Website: apple
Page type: customer-info-address
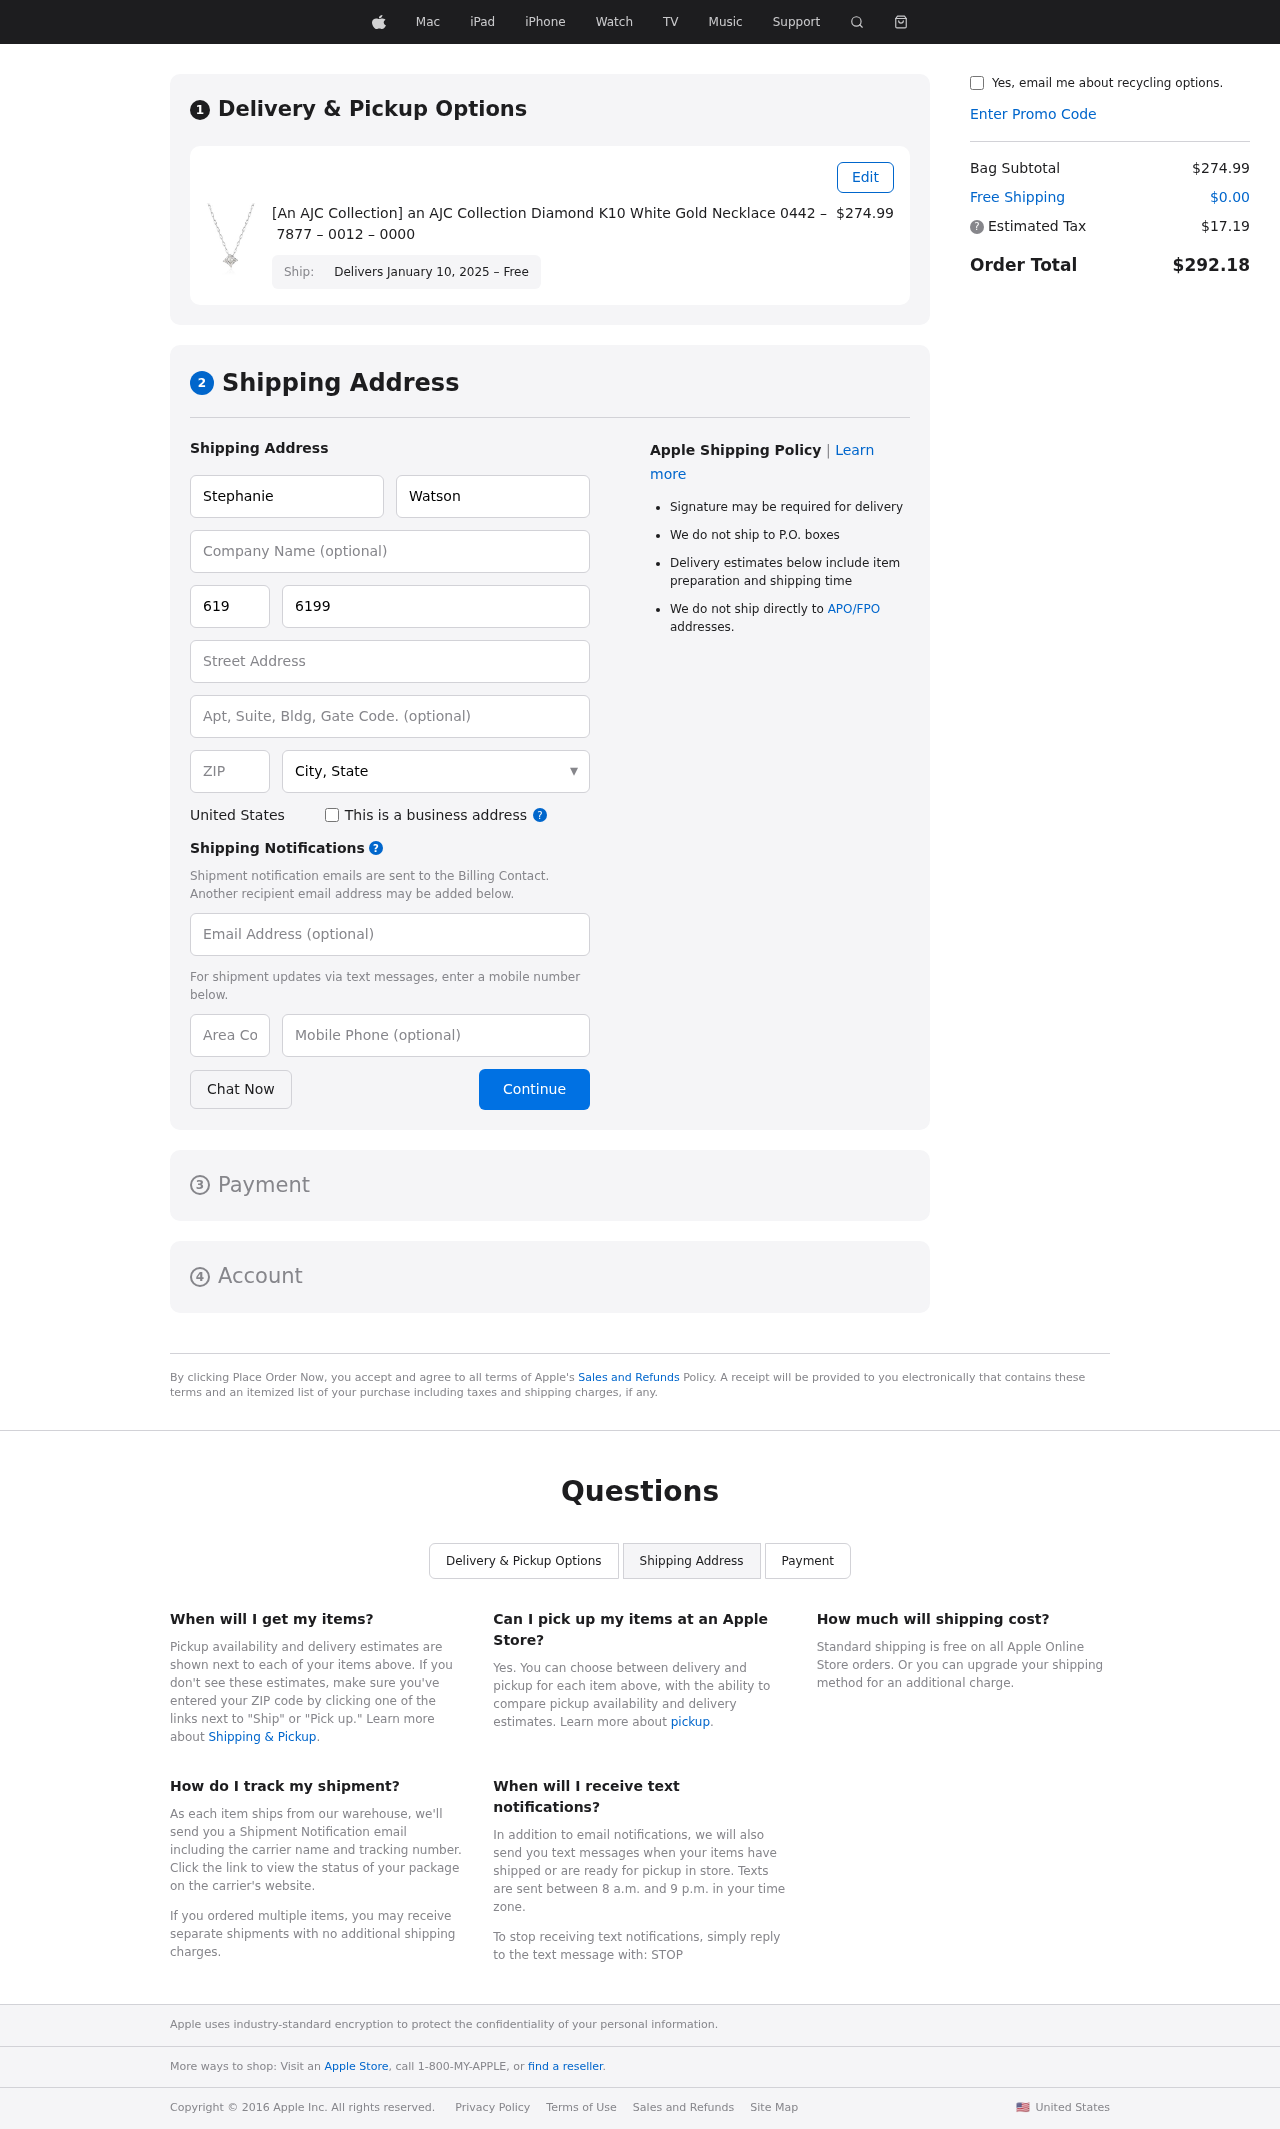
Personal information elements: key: PII_CITY_STATE
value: West Melanie, MI
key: PII_COUNTRY
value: United States
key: PII_EMAIL
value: stephanie.watson@hotmail.com
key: PII_FIRSTNAME
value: Stephanie
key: PII_LASTNAME
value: Watson
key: PII_PHONE
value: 6199851896
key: PII_PHONE_ALT
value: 8442464968
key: PII_PHONE_ALT_AREA
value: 844
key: PII_PHONE_AREA
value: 619
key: PII_POSTCODE
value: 62868
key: PII_STREET
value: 4225 Lisa Pike
Product elements: key: PRODUCT1_NAME
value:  [An AJC Collection] an AJC Collection Diamond K10 White Gold Necklace 0442 – 7877 – 0012 – 0000 
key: PRODUCT1_PRICE
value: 274.99
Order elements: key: ORDER_DELIVERY_DATE
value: Delivers January 10, 2025 – Free
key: ORDER_SUBTOTAL
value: $274.99
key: ORDER_SHIPPING_COST
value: $0.00
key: ORDER_TAX
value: $17.19
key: ORDER_TOTAL
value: $292.18